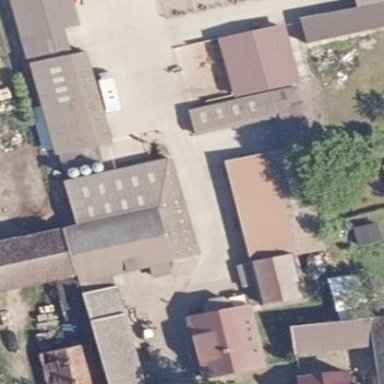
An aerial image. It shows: Farm building with stables.